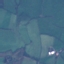
Land use / land cover: Pasture